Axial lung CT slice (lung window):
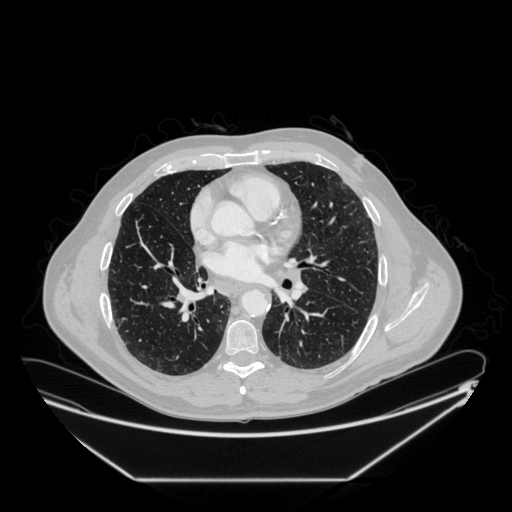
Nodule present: no